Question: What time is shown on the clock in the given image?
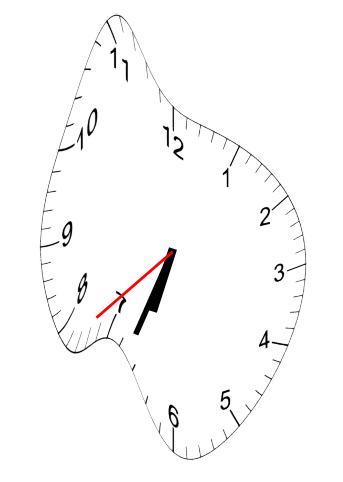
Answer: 06:33:38